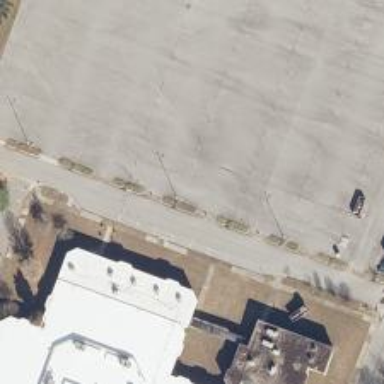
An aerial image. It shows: Parking space.